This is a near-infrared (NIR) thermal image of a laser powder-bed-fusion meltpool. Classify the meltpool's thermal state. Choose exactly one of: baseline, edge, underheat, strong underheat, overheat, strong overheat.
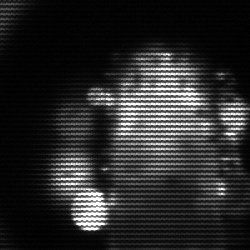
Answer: strong underheat